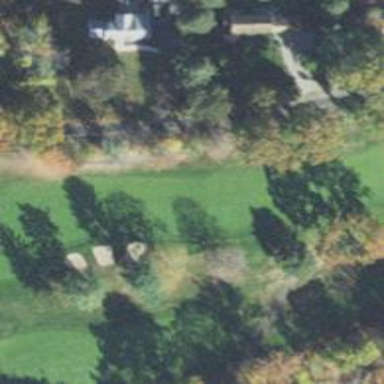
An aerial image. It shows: View of golf hole.